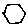
Label: hexagon